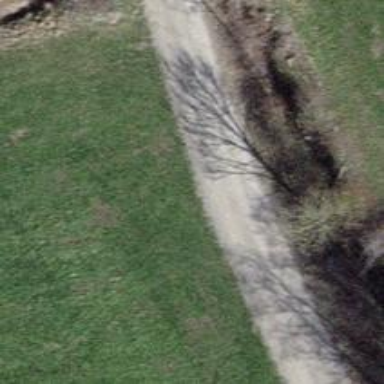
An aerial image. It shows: Track with grade 2 tracktype.